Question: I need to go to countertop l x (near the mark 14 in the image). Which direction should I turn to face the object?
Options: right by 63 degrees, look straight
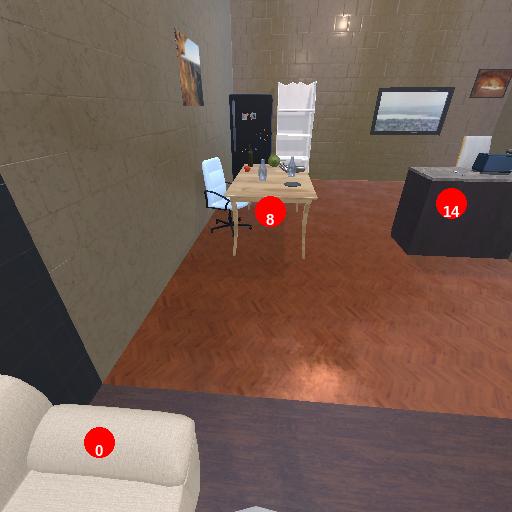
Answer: right by 63 degrees